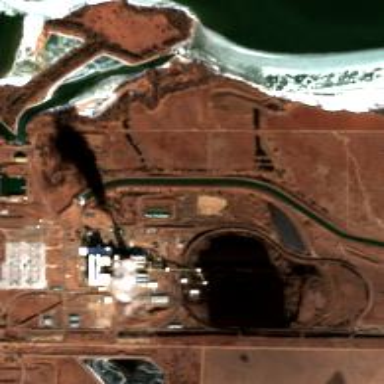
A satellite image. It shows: Industrial area with coal power plant.